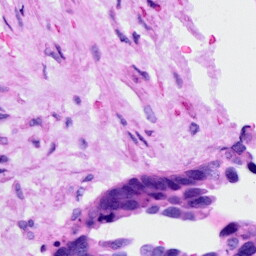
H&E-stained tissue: Ovarian